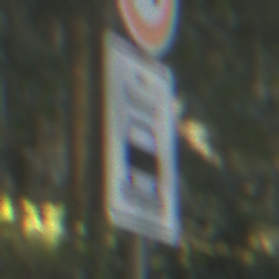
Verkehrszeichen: BeiNaesse
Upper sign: Geschwindigkeit50
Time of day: MorningAfternoon
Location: Outdoor (Nature)
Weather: Clear
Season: NotSpecified
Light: Natural